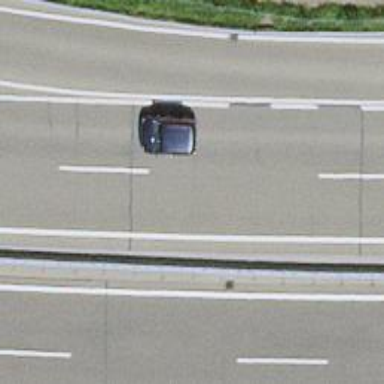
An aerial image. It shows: View of motorway.